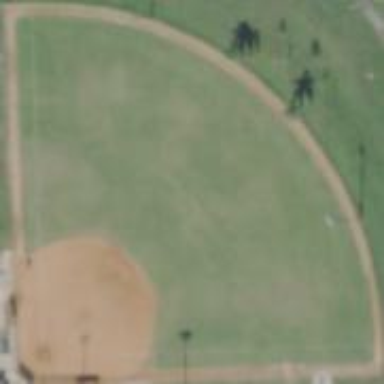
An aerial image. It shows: Baseball pitch for leisure land activities.